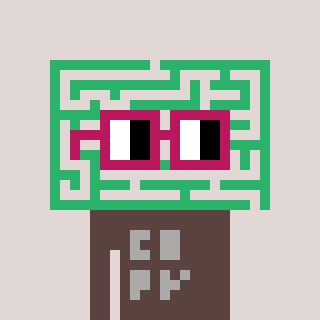
a pixel art character with square dark red glasses, a maze-shaped head and a darkbrown-colored body on a warm background